Interaction volume radius: 10 \u00c5
Interaction volume height: 10 \u00c5
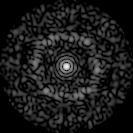
Disorder parameter: 0.8075